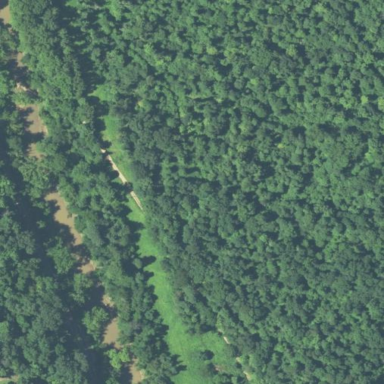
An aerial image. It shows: Serene woodland landscape.